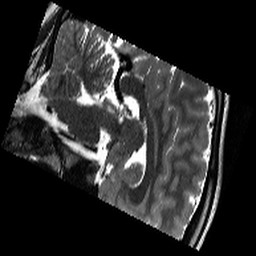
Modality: T2w
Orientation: sagittal
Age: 23
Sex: female
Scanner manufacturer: siemens
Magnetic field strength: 3 T
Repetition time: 11.39 s
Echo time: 0.09 s